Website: home-depot
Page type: billing-address
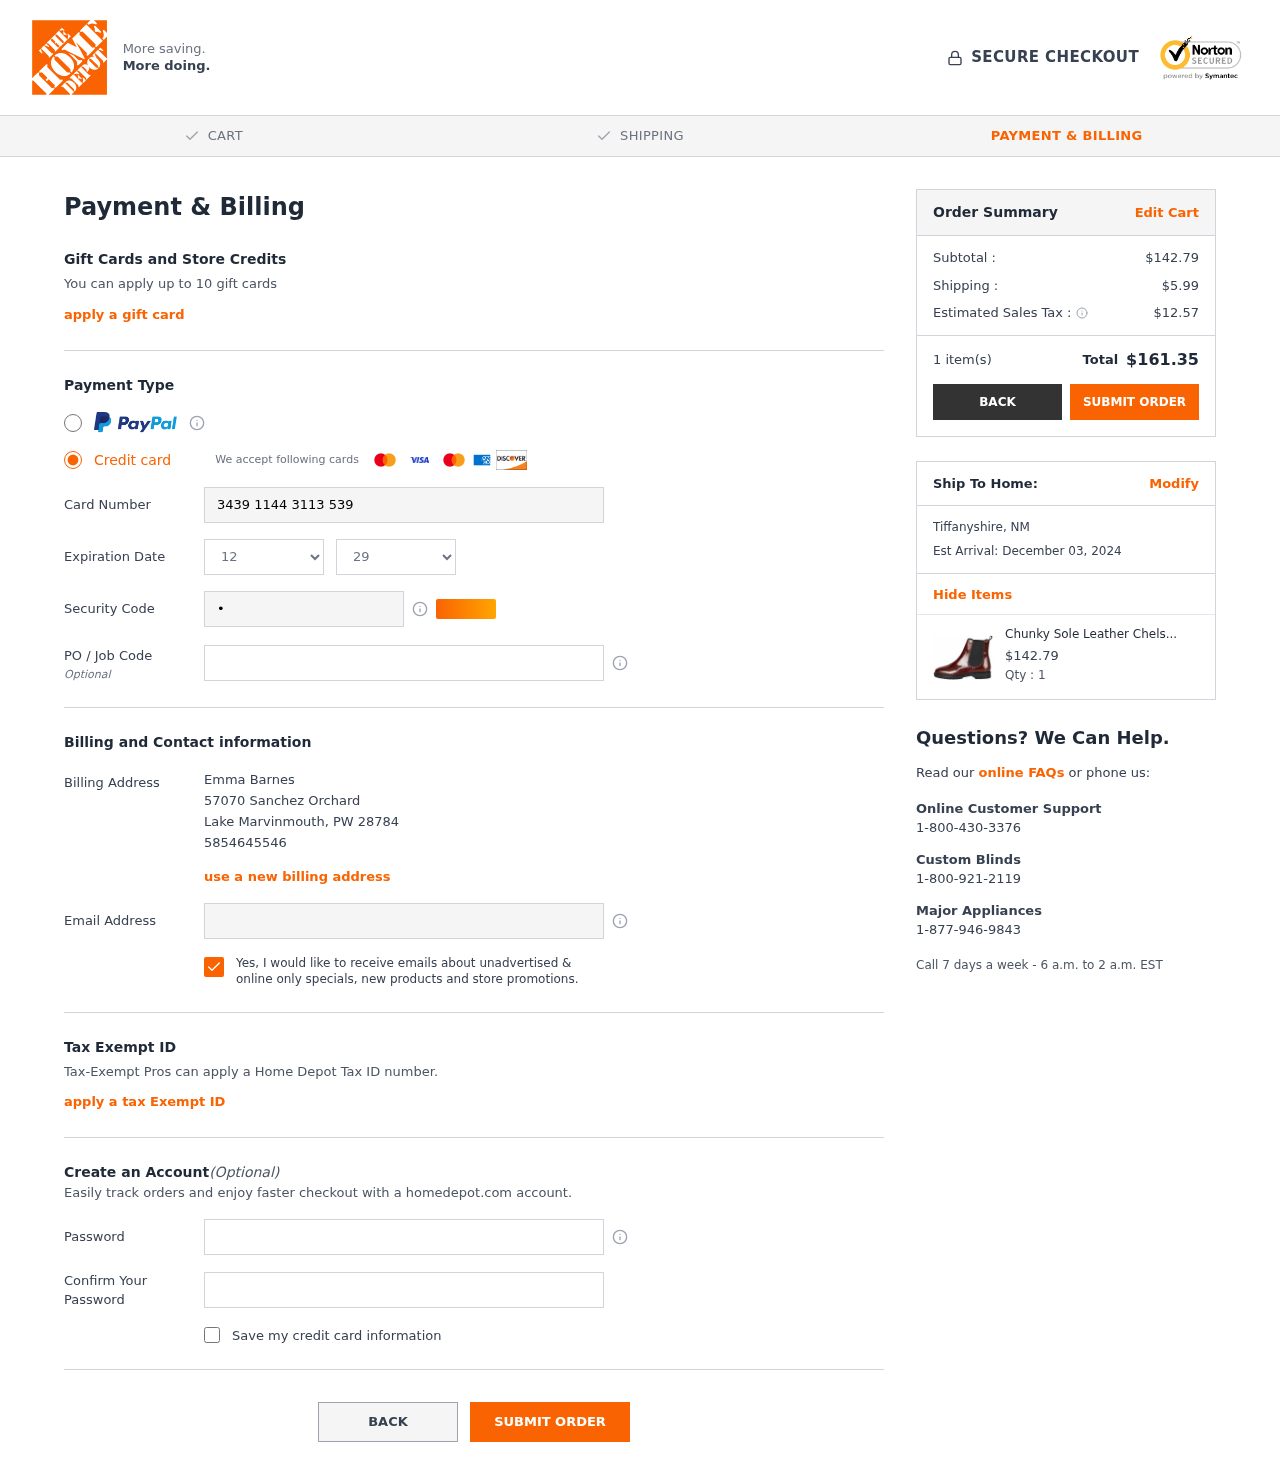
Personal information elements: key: PII_CARD_CVV
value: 8880
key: PII_CARD_EXPIRY_MONTH
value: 12
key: PII_CARD_EXPIRY_YEAR
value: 29
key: PII_CARD_NUMBER
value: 3439 1144 3113 539
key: PII_CITY
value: Lake Marvinmouth
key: PII_CITY2
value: Tiffanyshire
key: PII_EMAIL
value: emma_barnes@yahoo.com
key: PII_FULLNAME
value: Emma Barnes
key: PII_JOB_CODE
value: IA-7114
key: PII_PHONE
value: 5854645546
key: PII_POSTCODE
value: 28784
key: PII_STATE_ABBR
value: PW
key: PII_STATE_ABBR2
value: NM
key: PII_STREET
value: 57070 Sanchez Orchard
Product elements: key: PRODUCT1_NAME
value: Chunky Sole Leather Chelsea Boots, Red, 3.5 UK
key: PRODUCT1_PRICE
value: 142.79
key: PRODUCT1_QUANTITY
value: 1
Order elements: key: ORDER_SUBTOTAL
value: $142.79
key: ORDER_SHIPPING_COST
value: $5.99
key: ORDER_TAX
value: $12.57
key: ORDER_NUM_ITEMS
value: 1 item(s)
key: ORDER_TOTAL
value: $161.35
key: ORDER_DELIVERY_DATE
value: Est Arrival: December 03, 2024